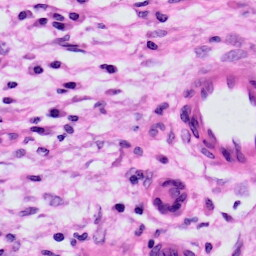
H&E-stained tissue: Skin